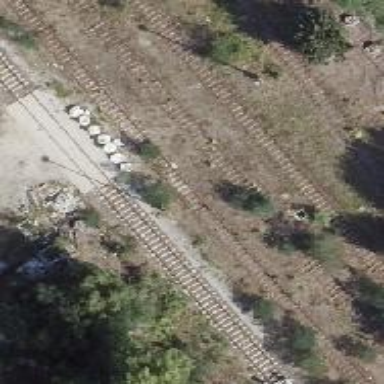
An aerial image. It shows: Abandoned railway.